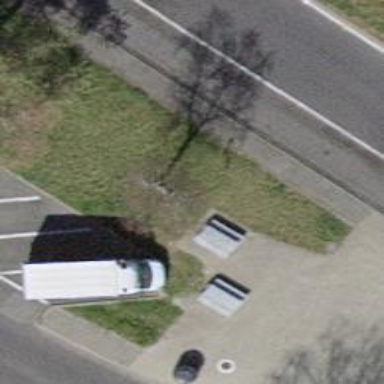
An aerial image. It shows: Picnic table located in leisure land area.